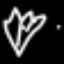
Label: diamond